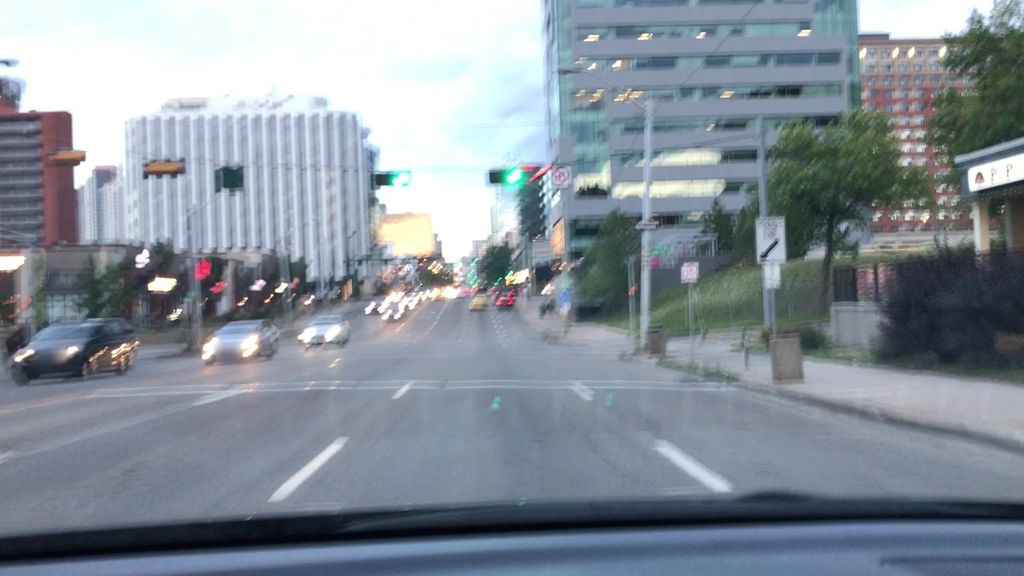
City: edmonton